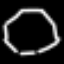
Label: octagon